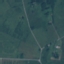
Label: Pasture